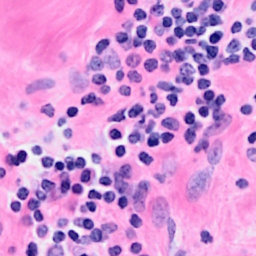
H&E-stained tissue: Breast